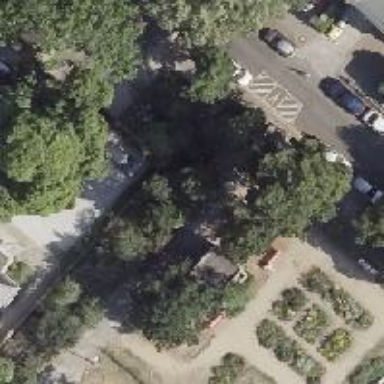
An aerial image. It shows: Compacted footway.